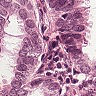
Metastatic tissue present: yes